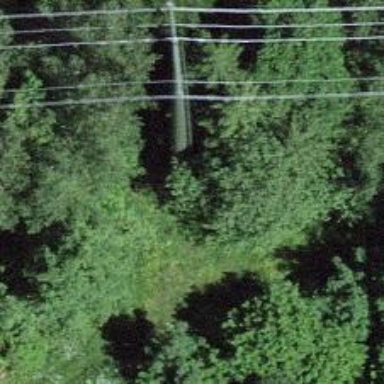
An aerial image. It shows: Power line in the image.